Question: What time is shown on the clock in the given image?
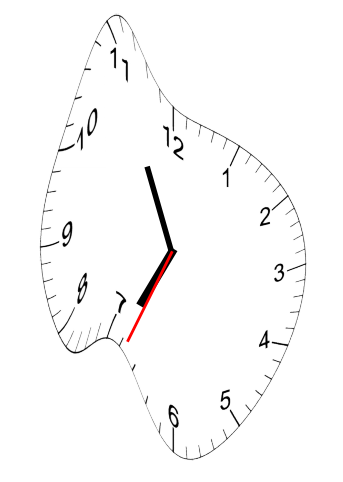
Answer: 06:55:34